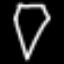
Label: diamond